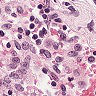
Metastatic tissue present: no